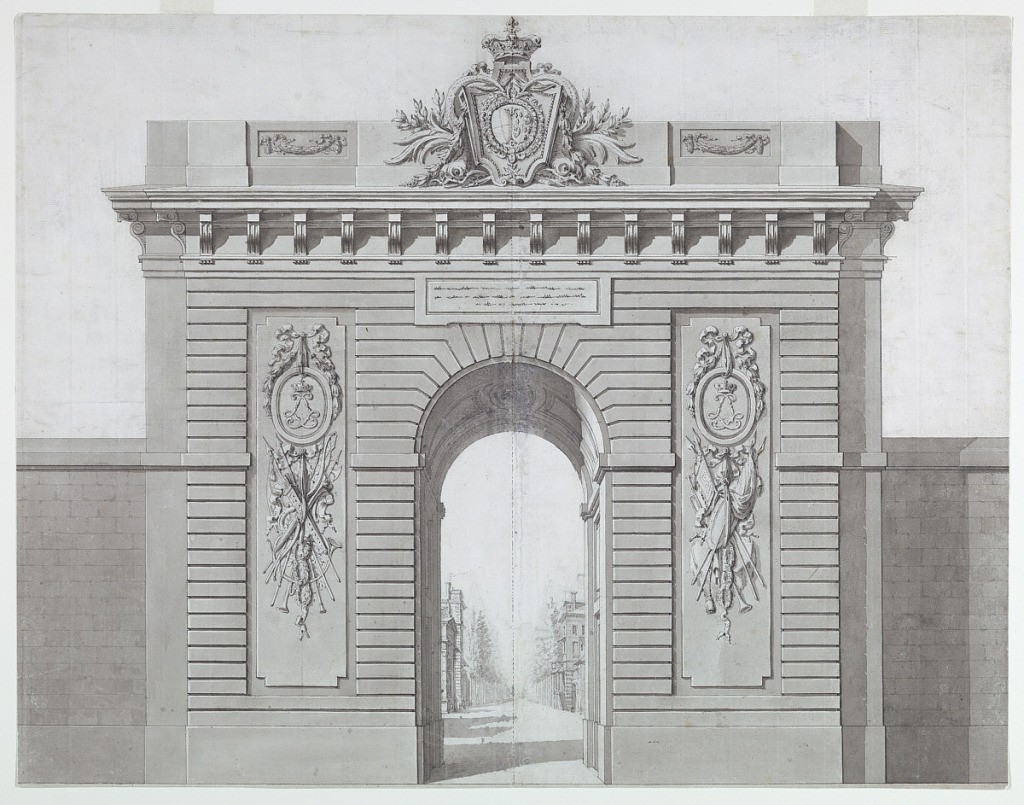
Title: Design for a monumental gateway honoring the arrival of Marie Antoinette at Versailles
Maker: Marie Antoinette, Queen of France, French, 1755 - 1793
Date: ca. 1770
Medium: Pen and Chinese ink with ink wash
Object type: Drawing
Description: A single arched opening surmounted by the escutcheon of Marie Antoinette witha crown above. At either side of the arch, panels bearing trophies of arms and oval medallions bearing the device of the Dauphin, two "L"s, interlocked. A vista of a city street can be seen through the archway.